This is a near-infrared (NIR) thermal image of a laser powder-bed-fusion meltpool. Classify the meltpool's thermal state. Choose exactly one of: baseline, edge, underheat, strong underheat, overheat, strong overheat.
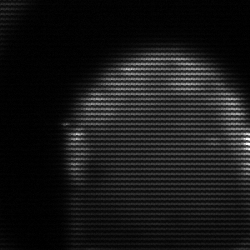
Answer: edge